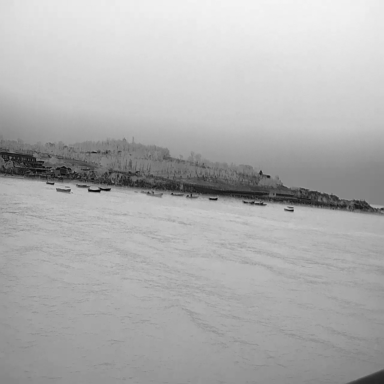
There are 13 bulk_carriers in the infrared image.